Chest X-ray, PA view. Patient: 47 years old, sex M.
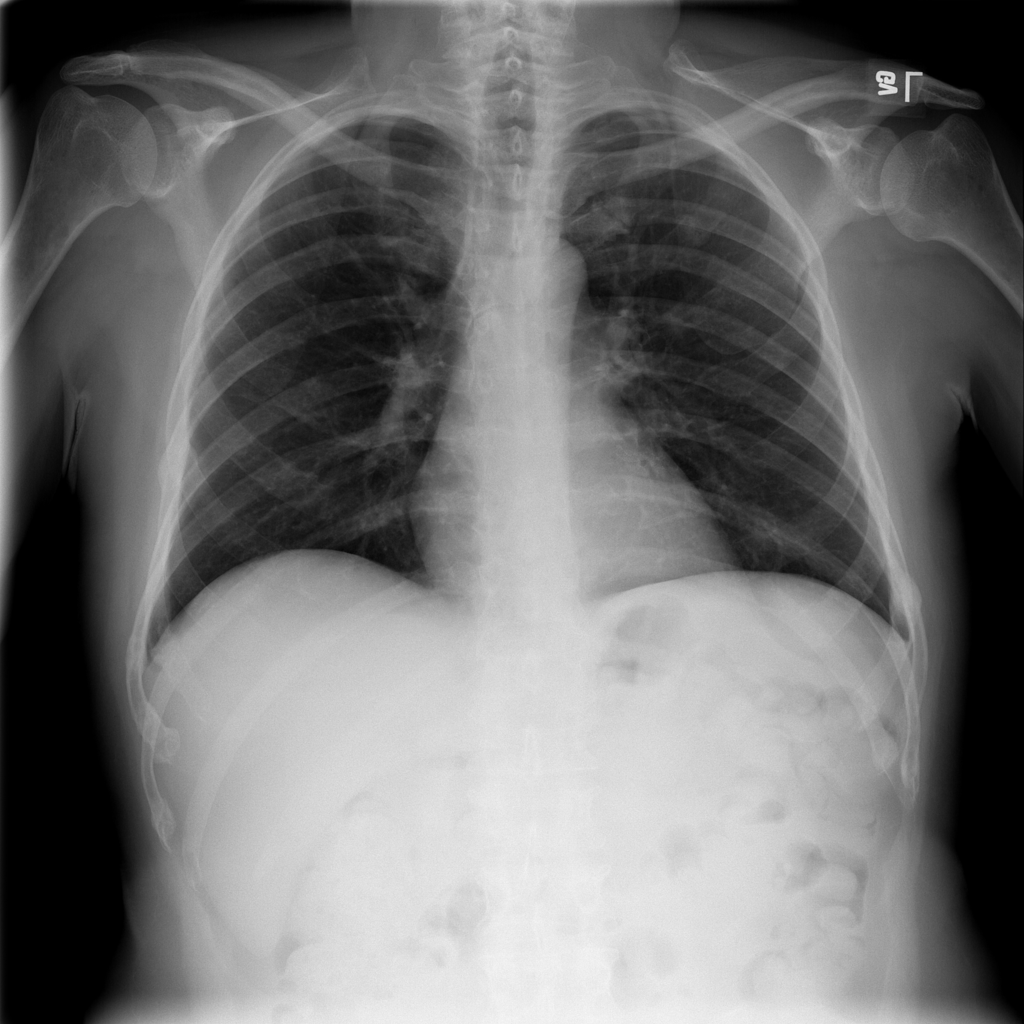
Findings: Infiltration